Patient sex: M
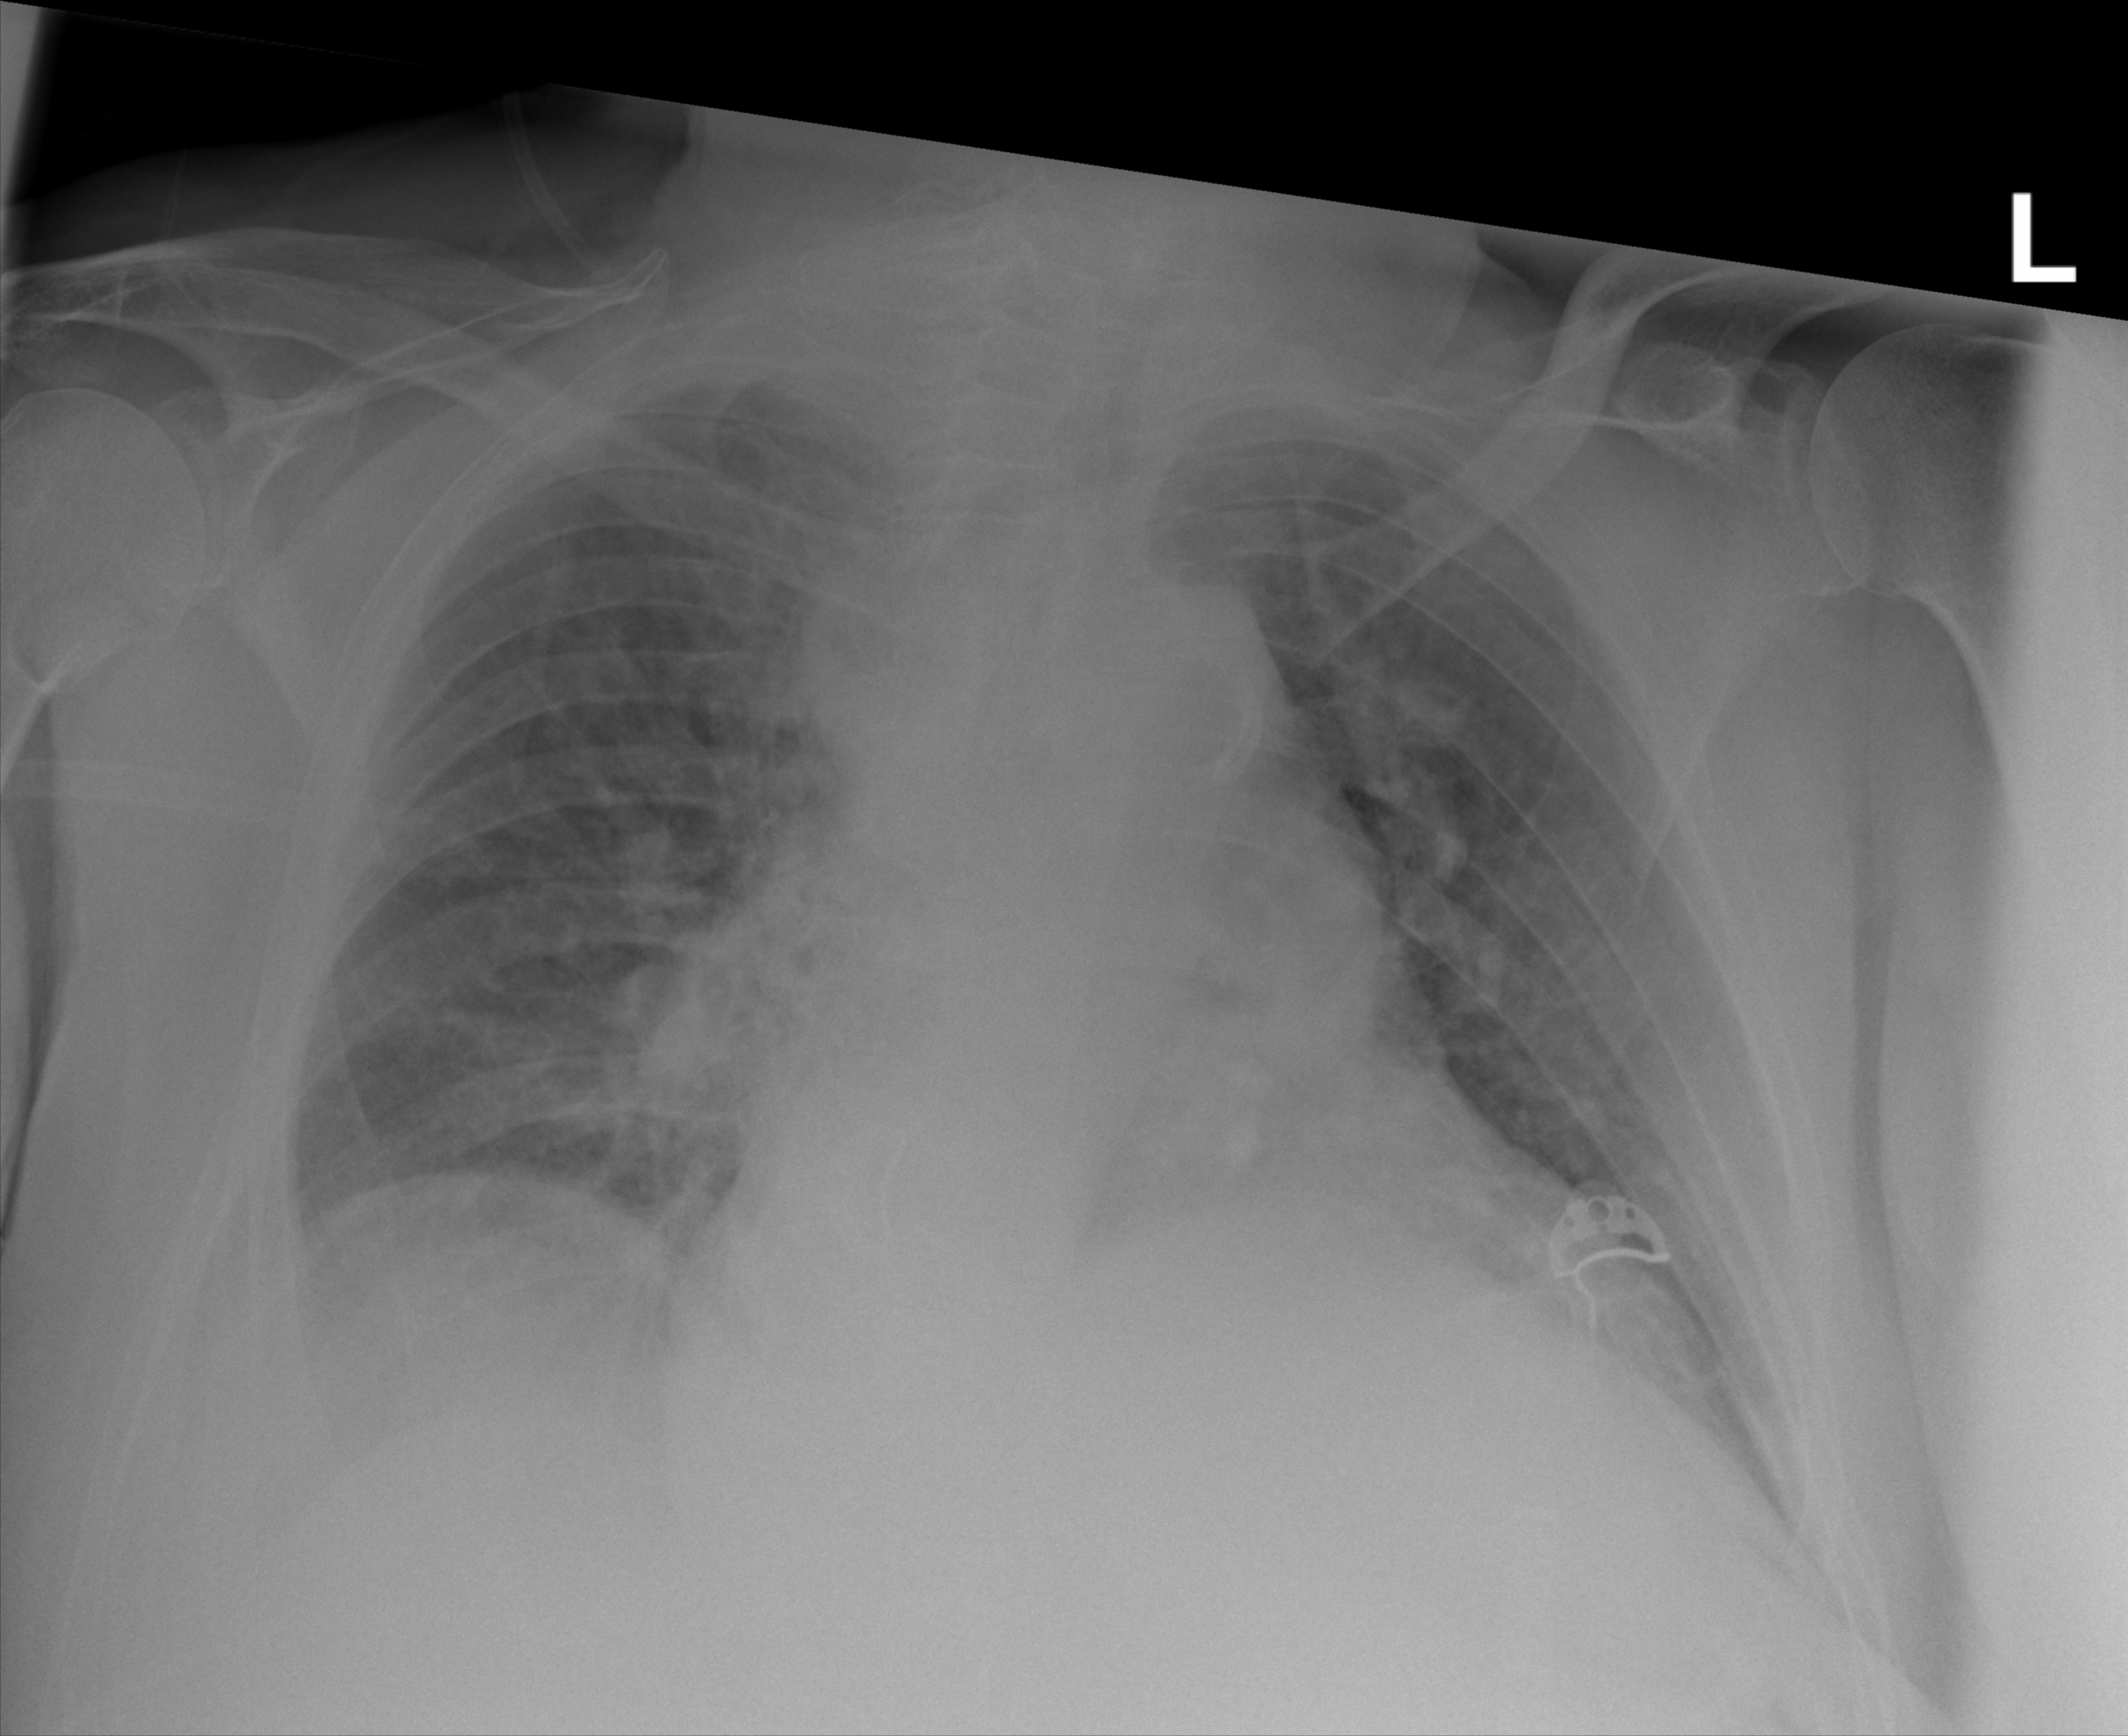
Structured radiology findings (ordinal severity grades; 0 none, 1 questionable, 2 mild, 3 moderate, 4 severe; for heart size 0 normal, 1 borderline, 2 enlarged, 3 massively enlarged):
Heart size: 2
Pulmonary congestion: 2
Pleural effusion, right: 2
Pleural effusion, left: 1
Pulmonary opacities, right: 2
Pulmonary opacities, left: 2
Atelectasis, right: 2
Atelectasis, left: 2